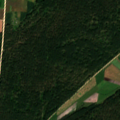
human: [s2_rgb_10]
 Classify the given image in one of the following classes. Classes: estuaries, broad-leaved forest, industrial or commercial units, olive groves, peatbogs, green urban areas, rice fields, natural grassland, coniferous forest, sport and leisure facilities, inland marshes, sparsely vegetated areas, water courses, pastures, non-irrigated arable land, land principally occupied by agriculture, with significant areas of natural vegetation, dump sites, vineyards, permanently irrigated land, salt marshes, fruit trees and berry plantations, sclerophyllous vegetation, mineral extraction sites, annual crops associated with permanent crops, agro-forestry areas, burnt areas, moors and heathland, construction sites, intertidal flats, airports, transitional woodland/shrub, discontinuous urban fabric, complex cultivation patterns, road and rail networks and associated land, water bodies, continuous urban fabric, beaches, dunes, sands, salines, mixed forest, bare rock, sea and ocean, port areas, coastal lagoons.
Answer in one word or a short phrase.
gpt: non-irrigated arable land, pastures, complex cultivation patterns, coniferous forest